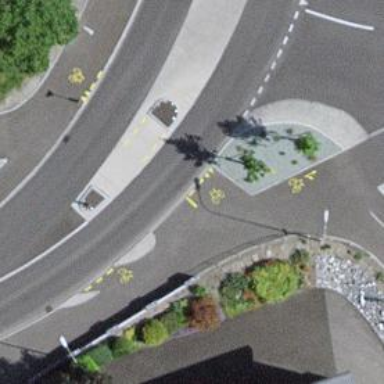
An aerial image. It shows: Unmarked crossing with pedestrian island.